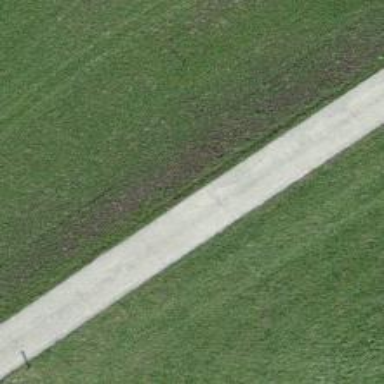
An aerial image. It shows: Concrete service road